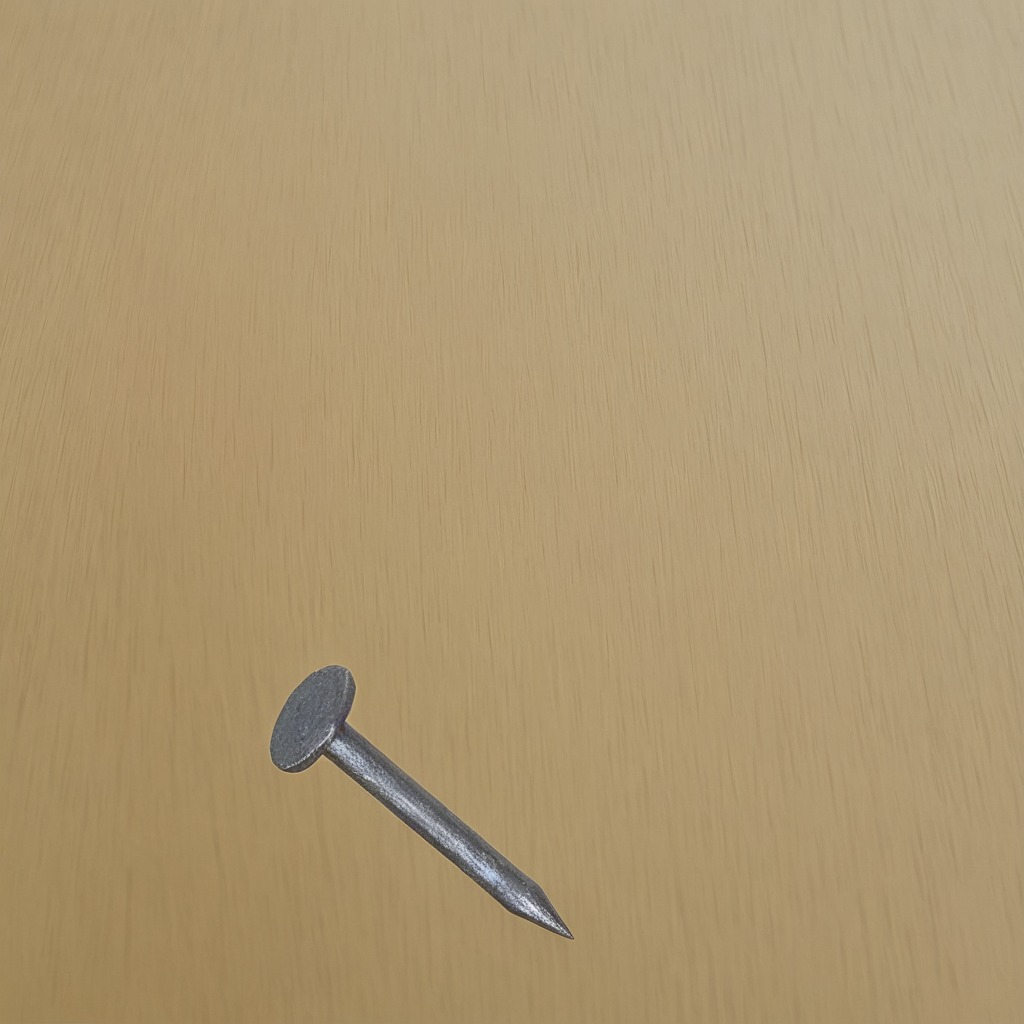
A nail lying on a plywood surface in a paint workshop lit by afternoon window light.